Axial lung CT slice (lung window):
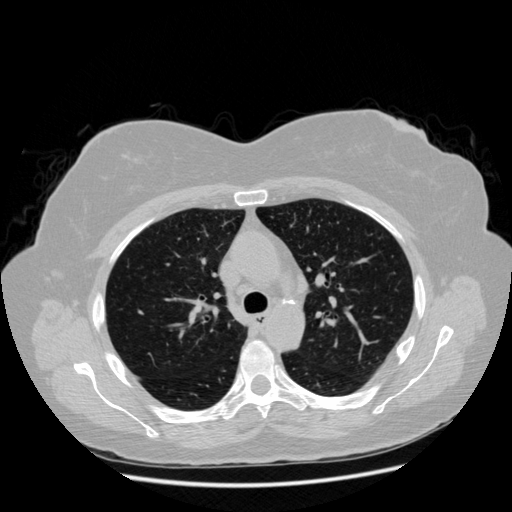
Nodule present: no